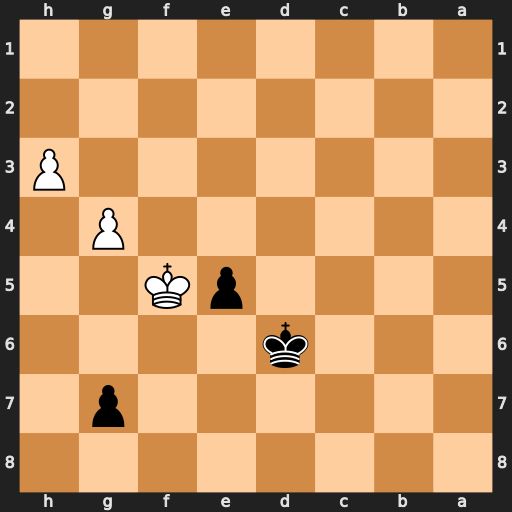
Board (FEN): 8/6p1/3k4/4pK2/6P1/7P/8/8
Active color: b
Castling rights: -
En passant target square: -
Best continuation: Kd5 h4 e4 Kf4 Kd4 g5 e3 Kf3 Kd3 h5 e2